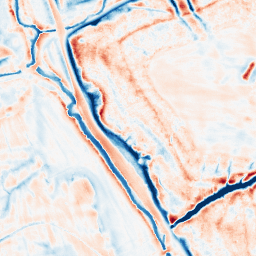
Category: edge_preserving
Decomposition family: bilateral
Decomposition parameters: d: 21
sigma_color: 150
sigma_space: 25
Upsampling method: sinc_blackman
Upsampling parameters: scale: 2
kernel_size: 16
Upsampling scale: 2